Field crop: maize
Growth stage: 2
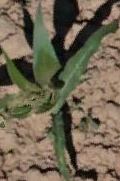
Species: maize